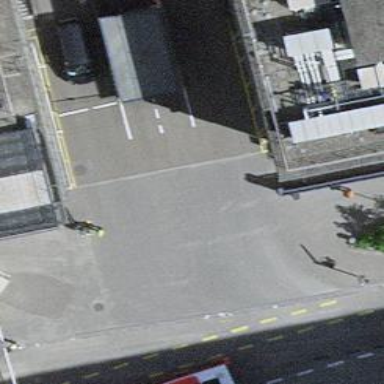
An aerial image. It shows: Sliding gate barrier.